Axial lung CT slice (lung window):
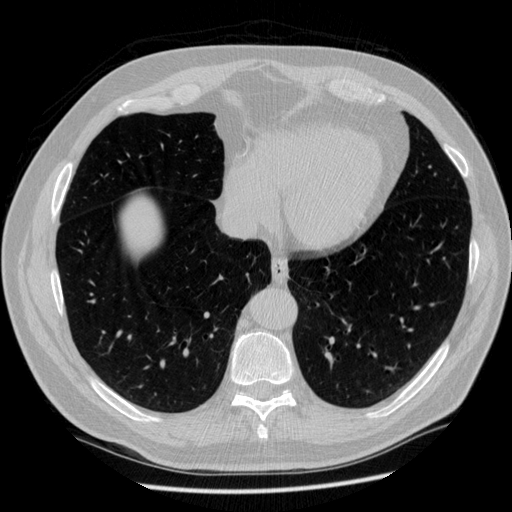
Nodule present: no